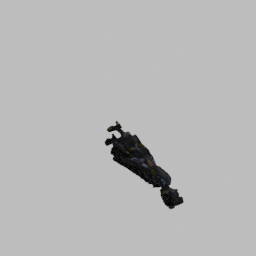
Label: people